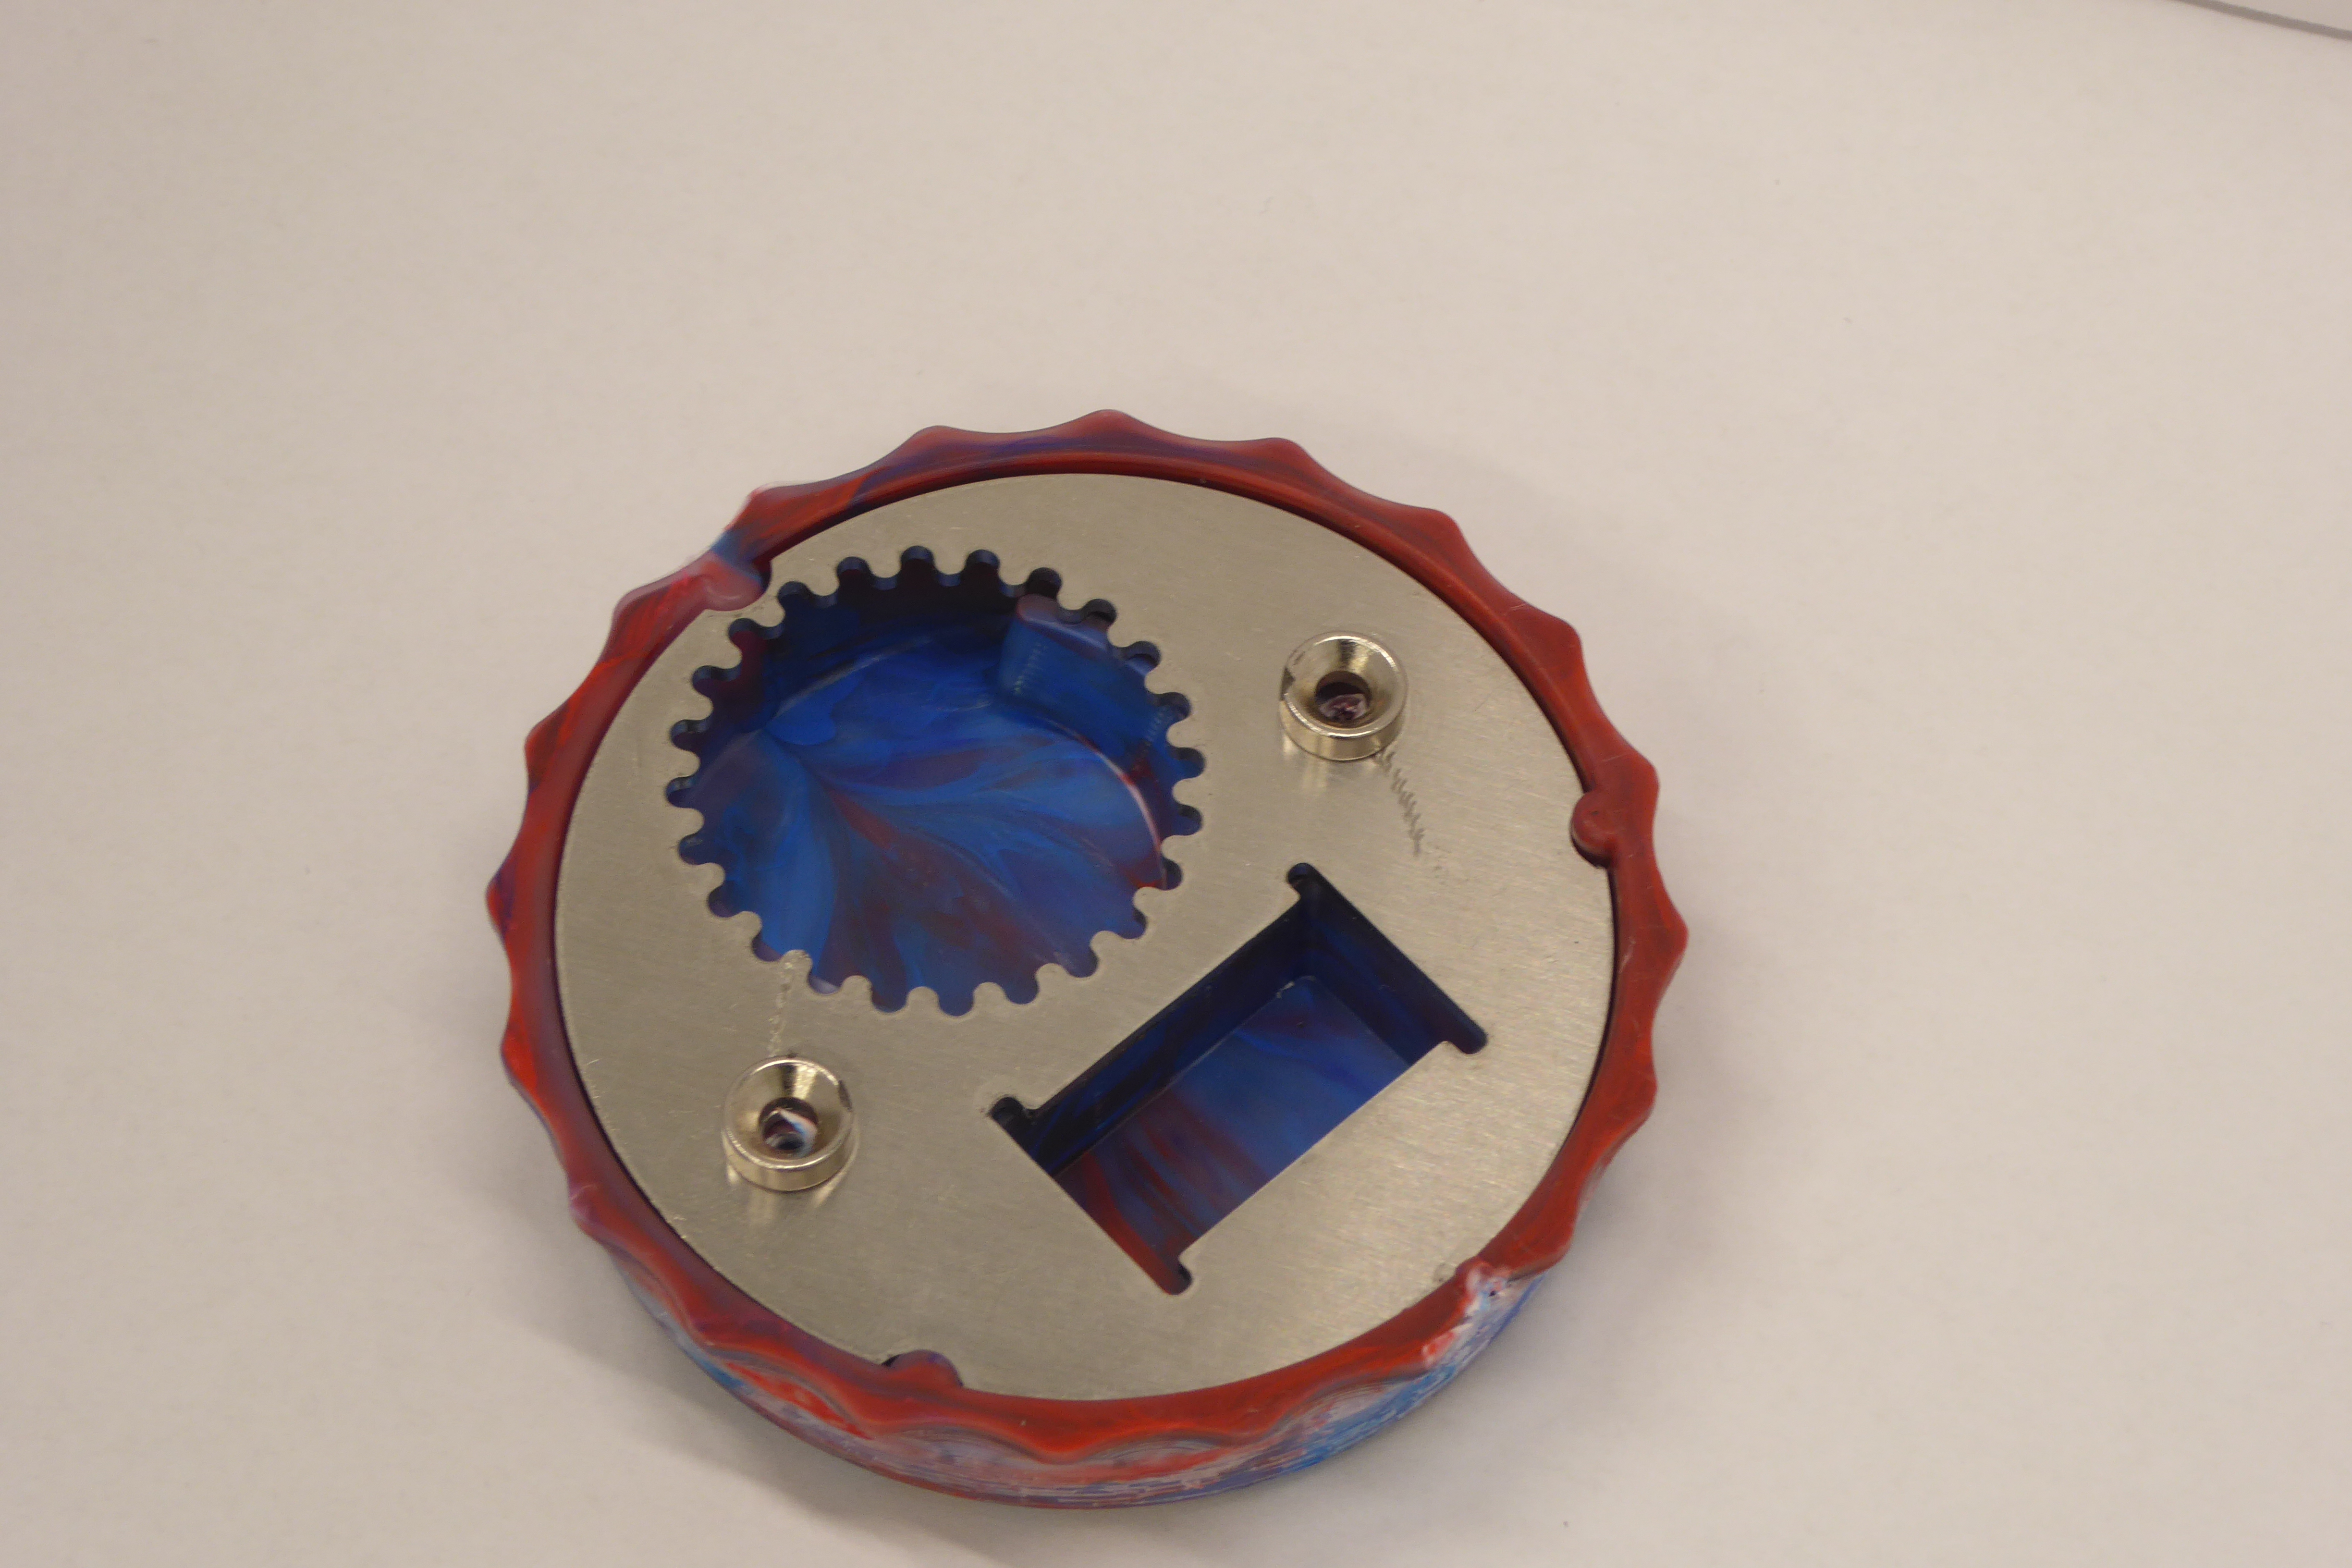
Label: Bottle Opener